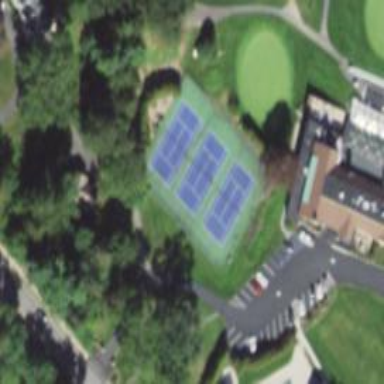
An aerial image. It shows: Tennis court in leisure pitch.